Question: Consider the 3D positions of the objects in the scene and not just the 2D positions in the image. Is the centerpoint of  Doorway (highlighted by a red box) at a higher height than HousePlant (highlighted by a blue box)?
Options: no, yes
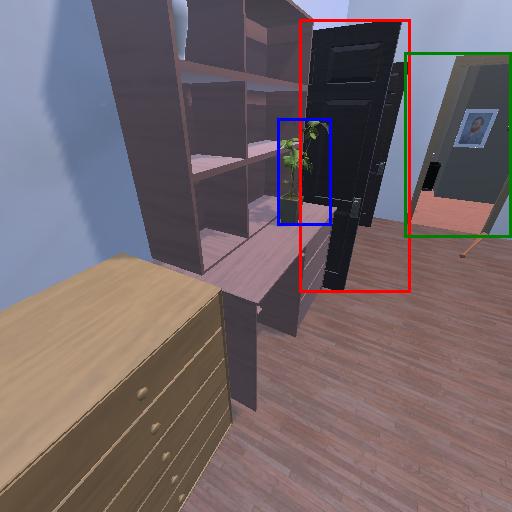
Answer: no